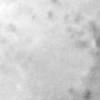
Label: no_change